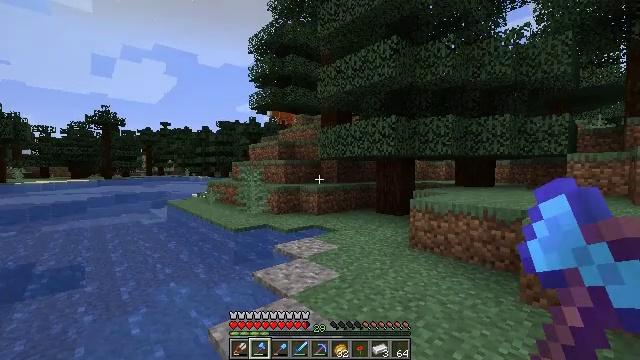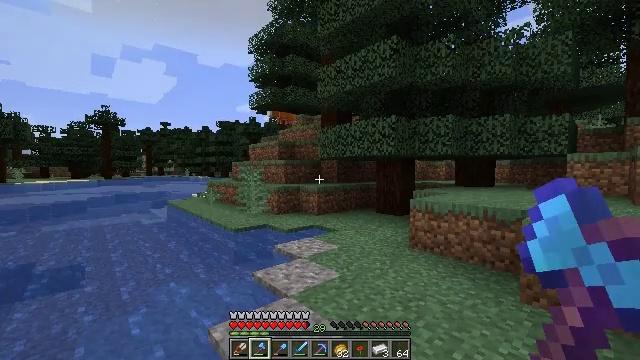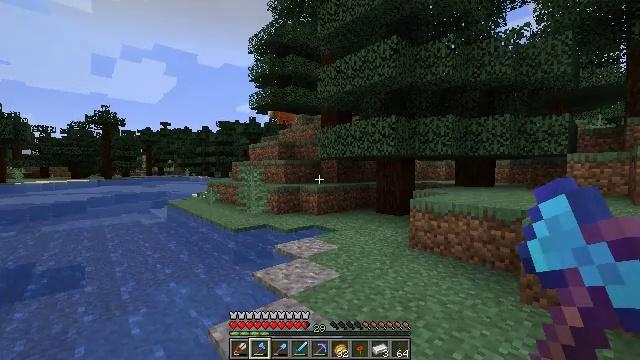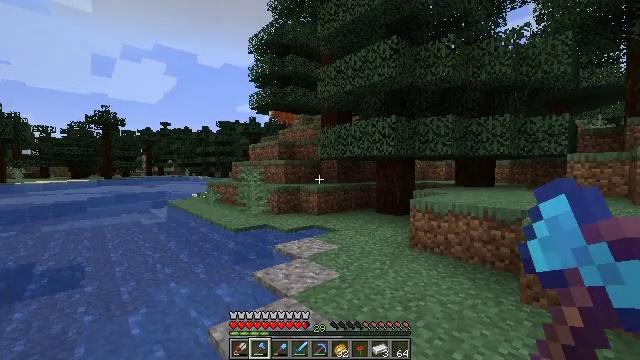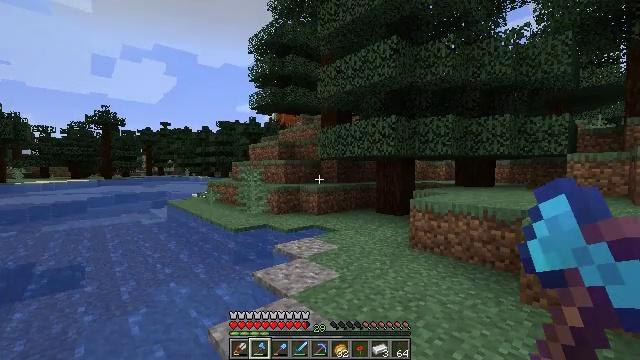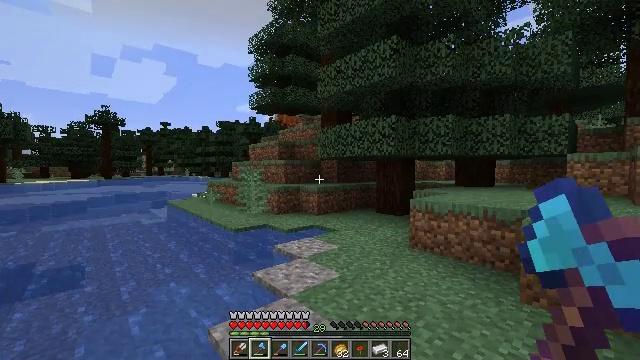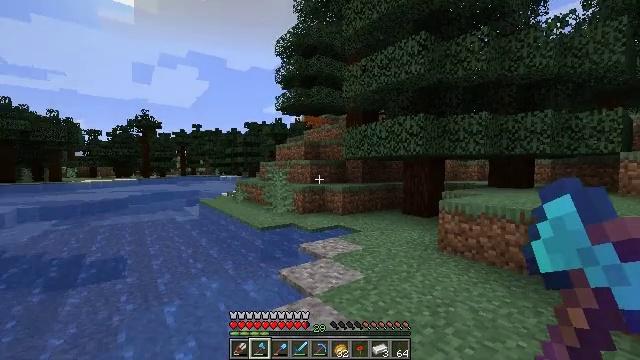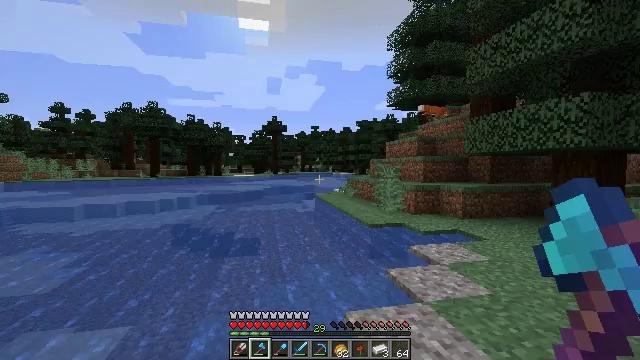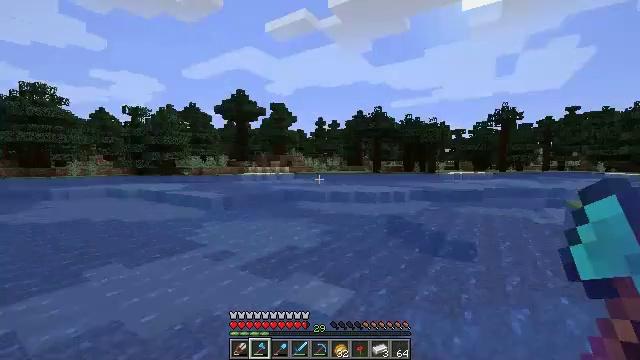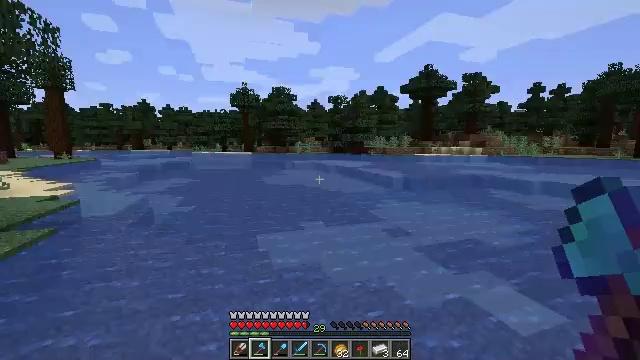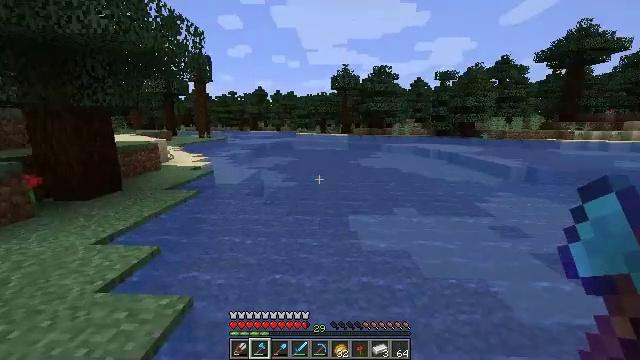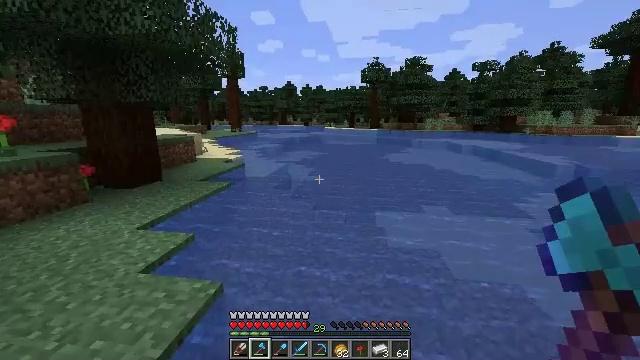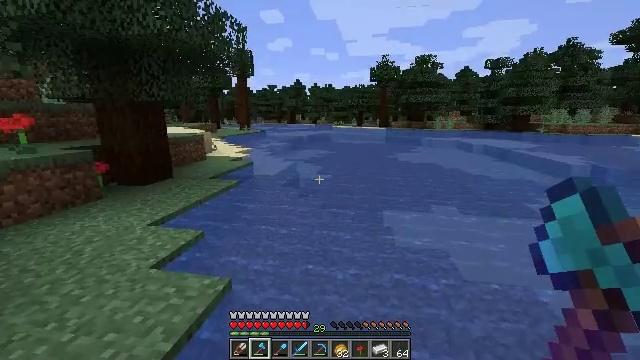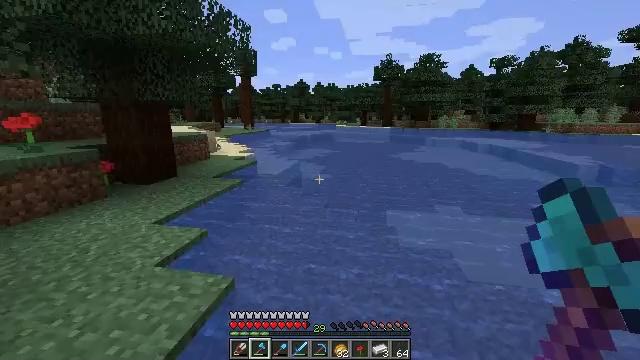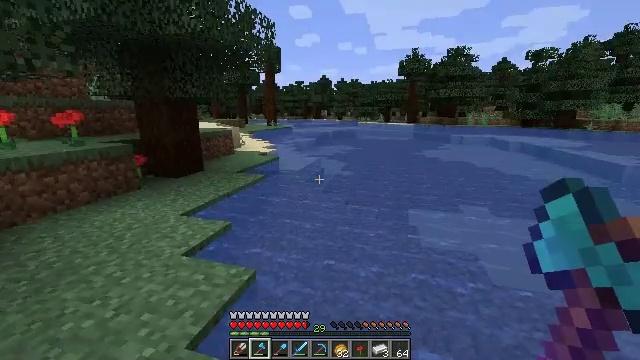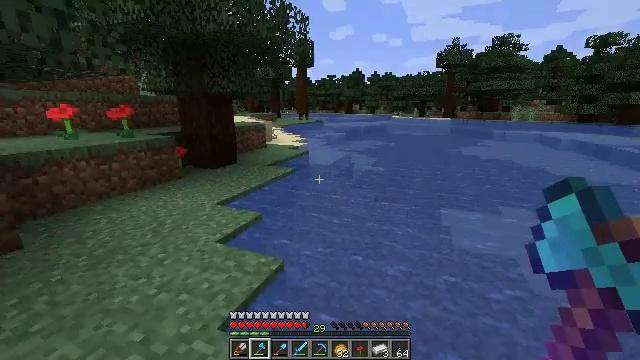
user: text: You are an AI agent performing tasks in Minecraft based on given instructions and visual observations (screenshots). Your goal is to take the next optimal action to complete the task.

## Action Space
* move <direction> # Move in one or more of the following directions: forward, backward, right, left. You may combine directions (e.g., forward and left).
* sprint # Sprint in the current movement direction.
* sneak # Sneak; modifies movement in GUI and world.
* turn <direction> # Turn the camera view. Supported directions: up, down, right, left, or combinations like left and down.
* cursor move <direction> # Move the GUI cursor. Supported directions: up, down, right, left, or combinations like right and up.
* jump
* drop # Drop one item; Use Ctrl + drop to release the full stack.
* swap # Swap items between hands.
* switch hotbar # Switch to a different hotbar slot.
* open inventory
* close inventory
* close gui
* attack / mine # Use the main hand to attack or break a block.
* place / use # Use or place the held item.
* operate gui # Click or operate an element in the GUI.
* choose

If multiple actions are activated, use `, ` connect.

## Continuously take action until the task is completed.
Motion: motion action
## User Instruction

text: Gather materials from the sweet berry bush.
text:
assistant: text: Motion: no_op
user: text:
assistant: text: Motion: no_op
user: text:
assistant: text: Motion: no_op
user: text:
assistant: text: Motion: no_op
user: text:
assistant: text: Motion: no_op
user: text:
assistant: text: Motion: turn left
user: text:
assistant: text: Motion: turn left
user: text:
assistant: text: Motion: turn left
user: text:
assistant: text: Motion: turn left and down
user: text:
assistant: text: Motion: turn left and down
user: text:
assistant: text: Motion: turn left and down
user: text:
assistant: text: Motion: turn left
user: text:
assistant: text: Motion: no_op
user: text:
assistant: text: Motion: turn left
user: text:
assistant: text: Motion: turn left and down
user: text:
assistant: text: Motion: turn left and down
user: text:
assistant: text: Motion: turn left and down
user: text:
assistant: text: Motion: turn left and down
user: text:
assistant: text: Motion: turn left
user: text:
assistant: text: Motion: move forward, turn left
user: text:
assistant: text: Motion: move forward
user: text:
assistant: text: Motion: move forward
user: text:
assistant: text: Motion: move forward
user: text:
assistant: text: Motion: move forward
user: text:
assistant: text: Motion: move forward, sprint, turn up
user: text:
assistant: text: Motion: move forward, sprint, turn up
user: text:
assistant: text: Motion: move forward, sprint, turn up
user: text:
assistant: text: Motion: move forward, sprint
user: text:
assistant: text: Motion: move forward
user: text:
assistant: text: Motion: move forward